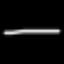
Label: line